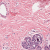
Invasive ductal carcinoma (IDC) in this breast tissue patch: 0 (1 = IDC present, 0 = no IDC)